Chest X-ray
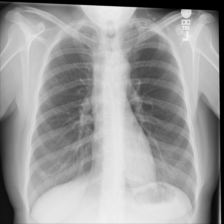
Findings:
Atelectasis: negative
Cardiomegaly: negative
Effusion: negative
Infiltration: negative
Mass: negative
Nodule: positive
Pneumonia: negative
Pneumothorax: negative
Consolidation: negative
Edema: negative
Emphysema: negative
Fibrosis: negative
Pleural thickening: negative
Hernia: negative